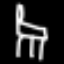
Label: chair